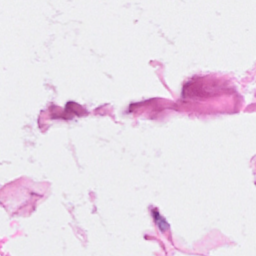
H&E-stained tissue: Breast